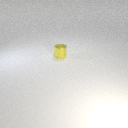
small yellow metal cylinder